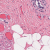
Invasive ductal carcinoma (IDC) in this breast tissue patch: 0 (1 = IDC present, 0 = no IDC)